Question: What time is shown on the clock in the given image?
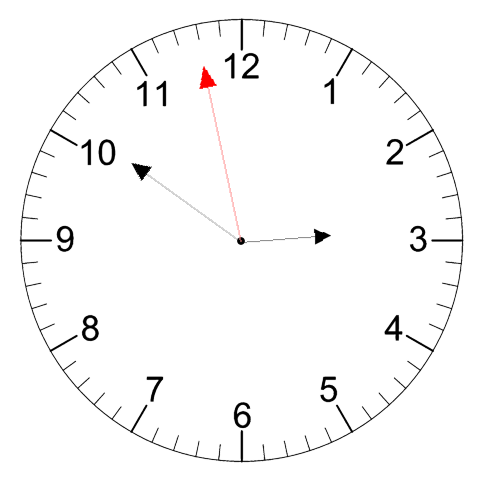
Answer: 02:50:58